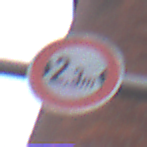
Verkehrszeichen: TatsaechlicheBreite2Komma3
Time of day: MorningAfternoon
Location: Outdoor (Suburban)
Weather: Overcast
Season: NotSpecified
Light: Natural